Question: I have an array set of (x,y) values that define a polygon. The polygon is drawn based on the point's position * a pencil size. The thing is that i want to draw the border of such shape, ignoring the inner vertexes. See this example, the BLACK vertex are the ones i'm interested in, i want to get rid of the YELLOW ones.

I'd like to get the X in another array, ordered clockwise. Been thinking about evaluating every point to see if has a neighbor and where (north, south, east, west) but seems like too much crunching to check in every vertex and i believe must be another proven and more elegant algorithm.
Any tip?
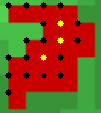
Answer: Since your "points" are just little squares, it sounds like your inner points (those which don't contribute to the border of the shape) are just those where '(x-1,y)', '(x+1,y)', '(x,y-1)', and '(x,y+1)' are also all points.
You can do that test quickly by putting all of your points in a hashtable (or one of many other indexed structures).
Ordering clockwise just requires walking the border. You have to decide what you'd like to do about holes, if there are any.